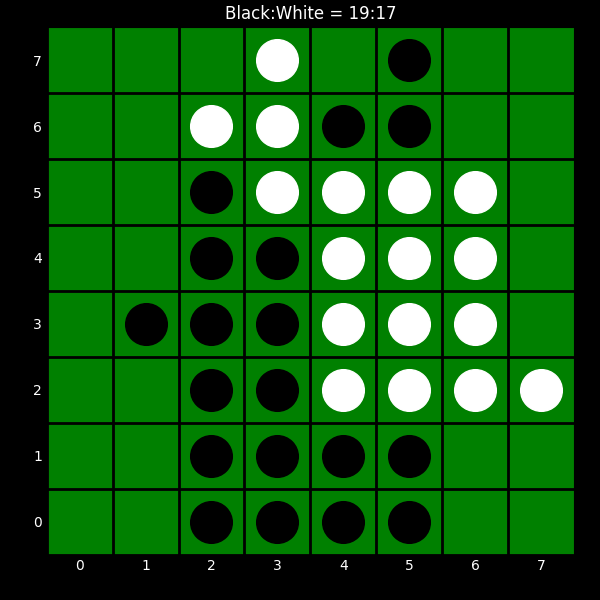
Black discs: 19
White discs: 17